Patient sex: F
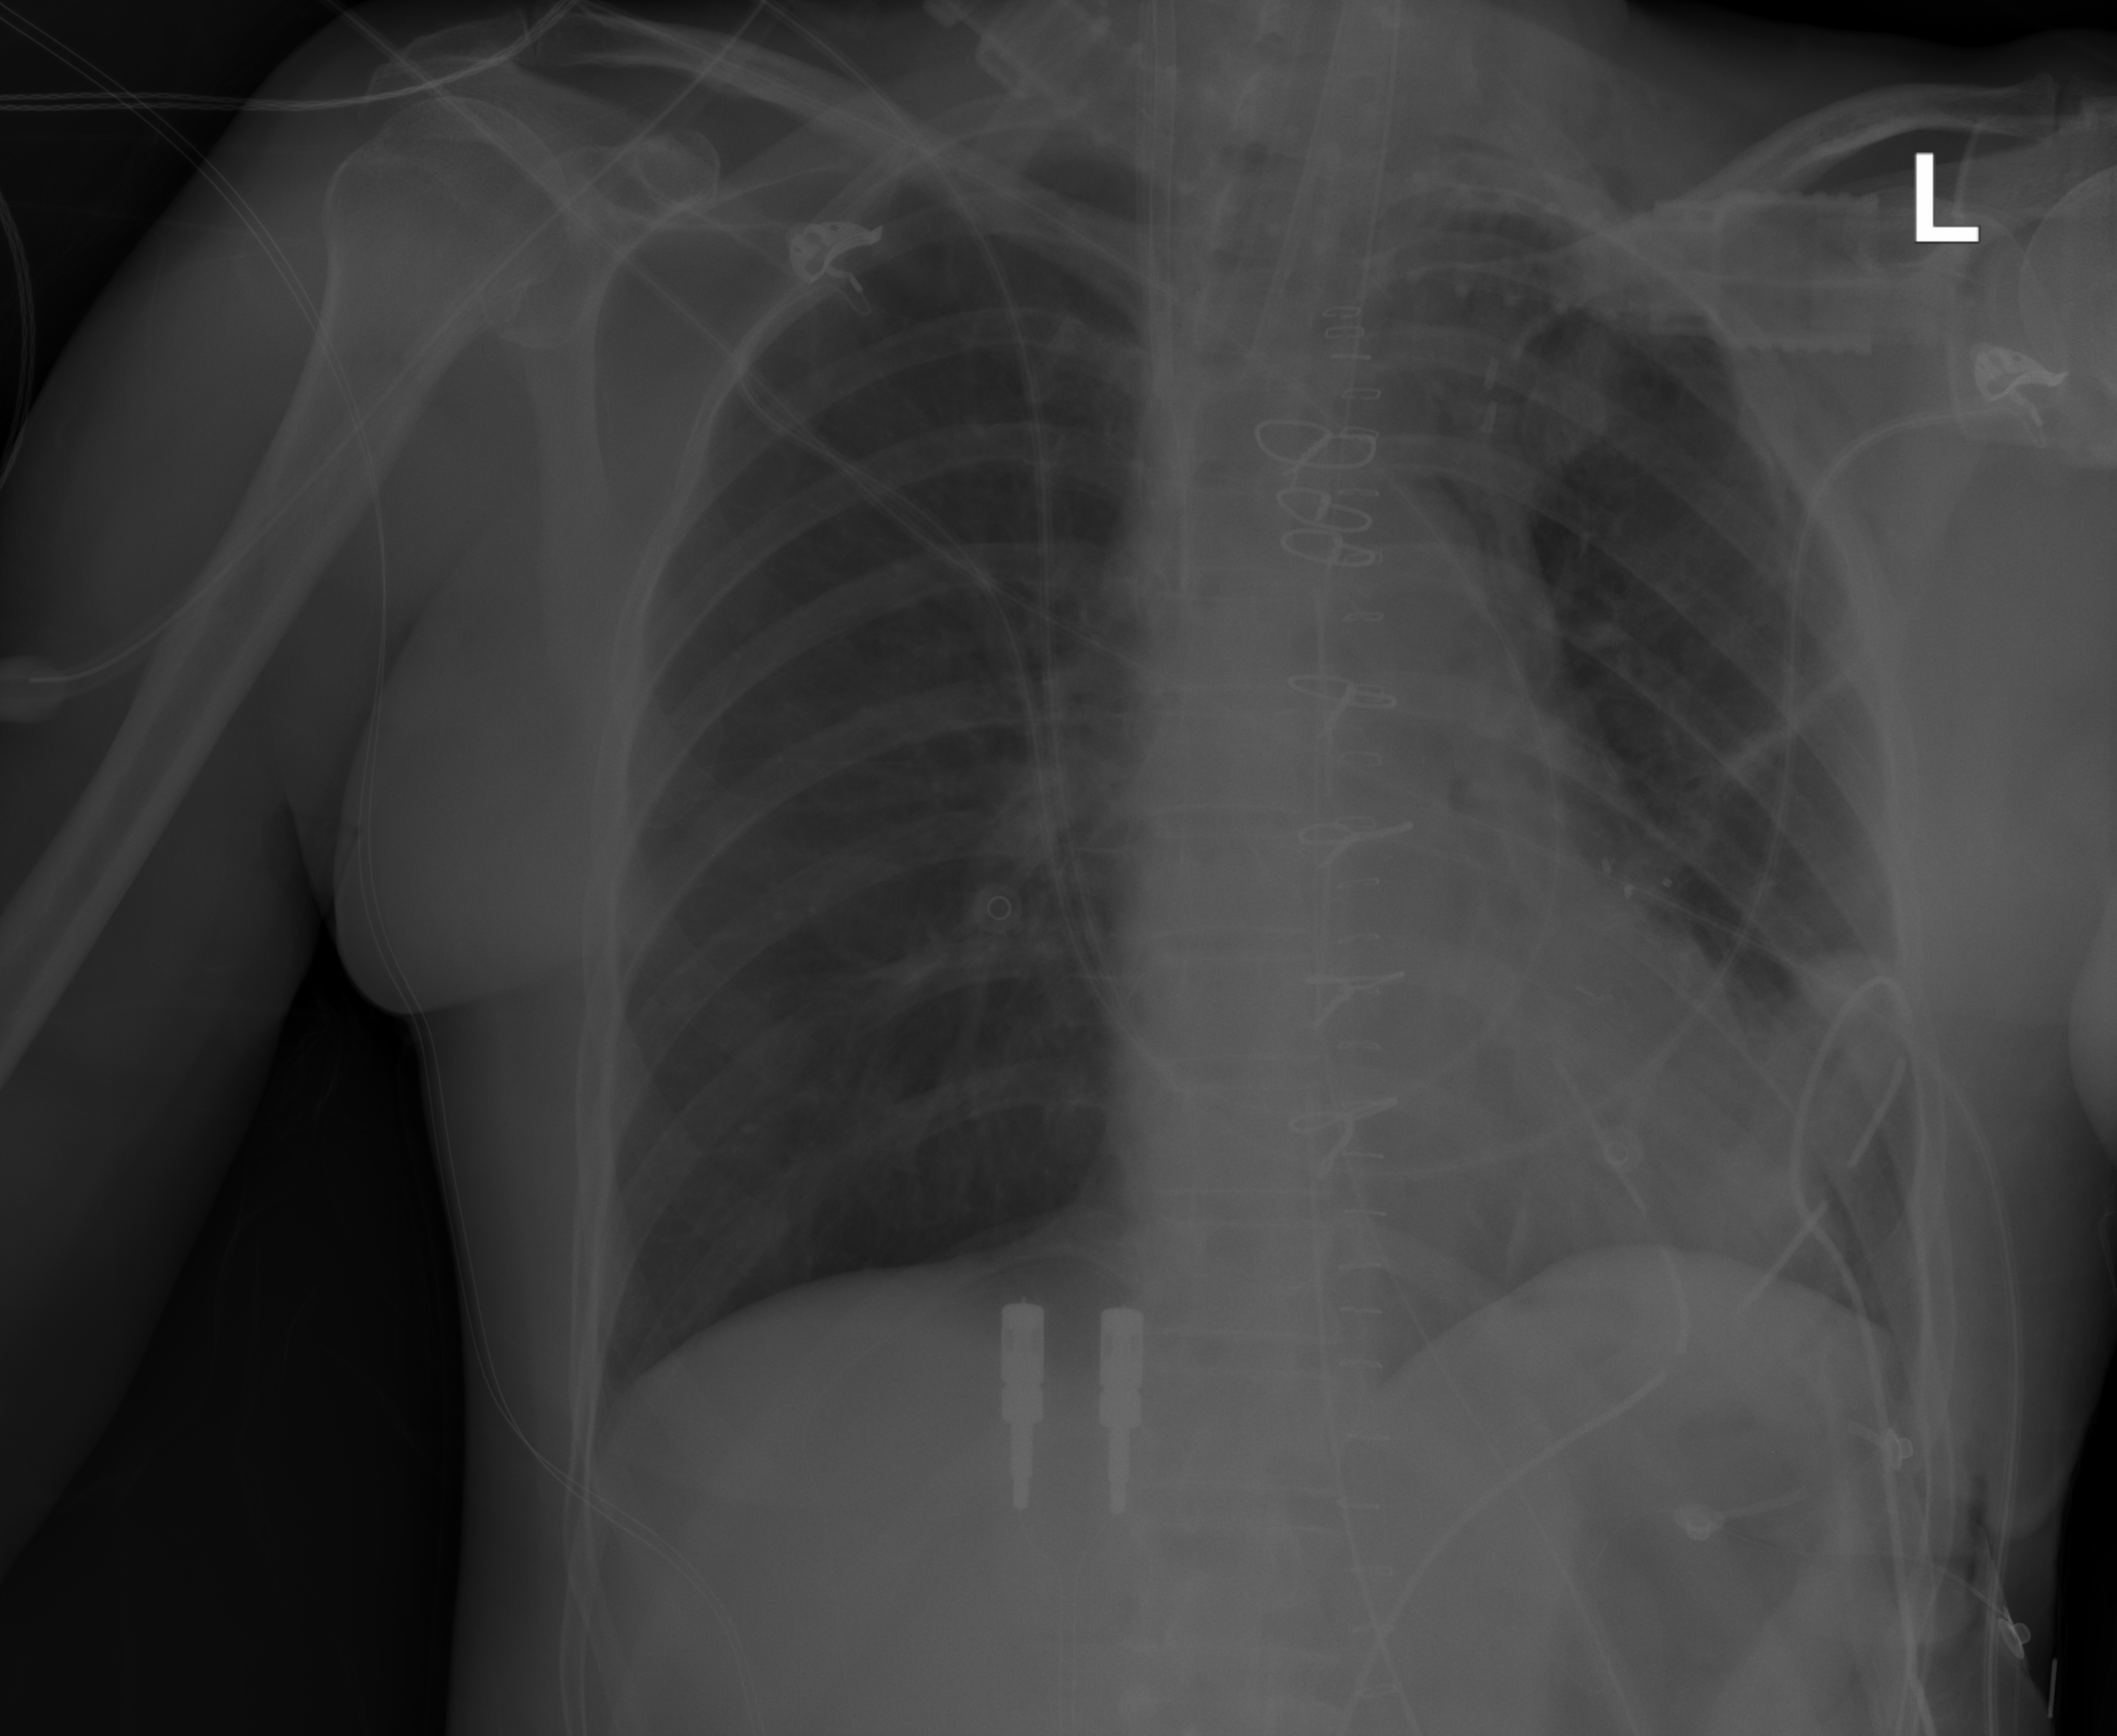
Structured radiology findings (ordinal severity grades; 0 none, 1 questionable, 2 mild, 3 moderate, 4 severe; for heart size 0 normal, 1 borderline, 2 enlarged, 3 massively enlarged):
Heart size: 0
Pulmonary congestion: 0
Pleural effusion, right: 0
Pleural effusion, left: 0
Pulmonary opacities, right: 0
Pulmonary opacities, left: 0
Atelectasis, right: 0
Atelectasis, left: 2